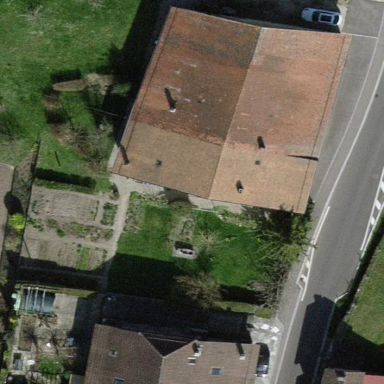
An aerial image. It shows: Gabled roof house.